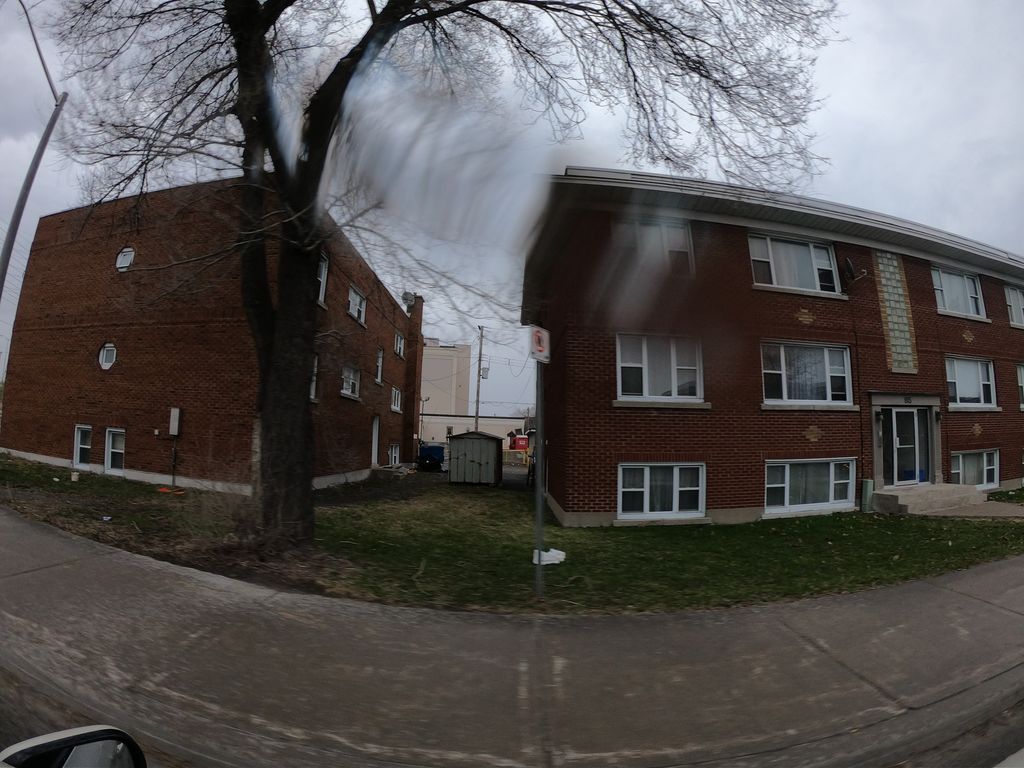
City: ottawa-gatineau